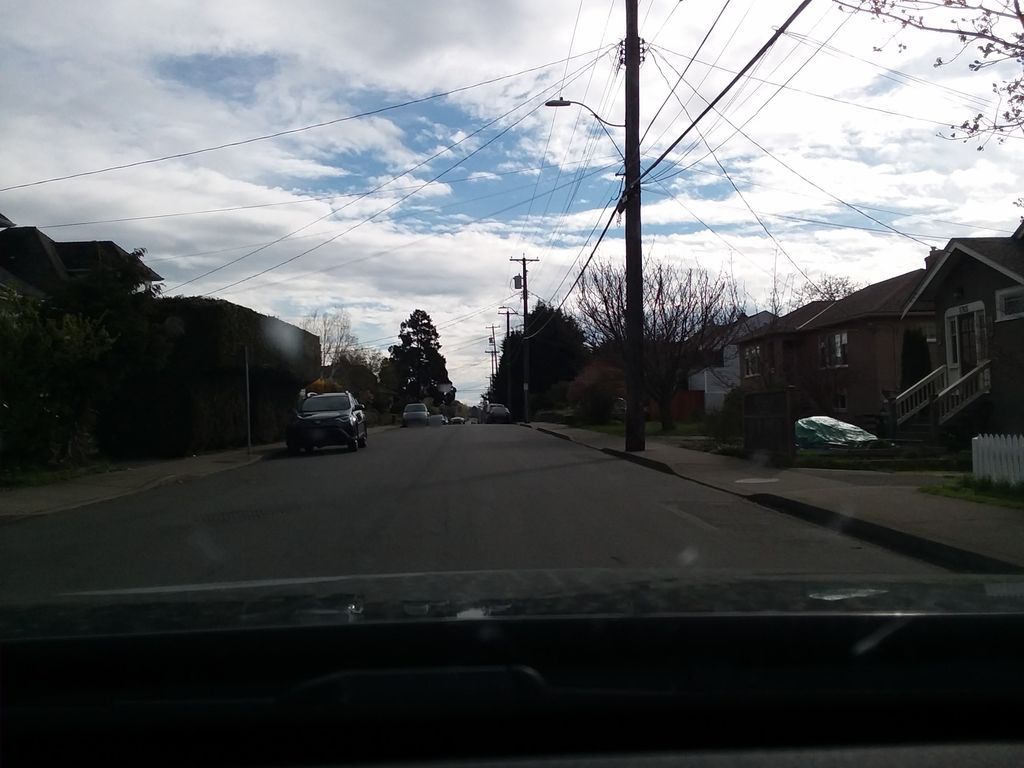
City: victoria